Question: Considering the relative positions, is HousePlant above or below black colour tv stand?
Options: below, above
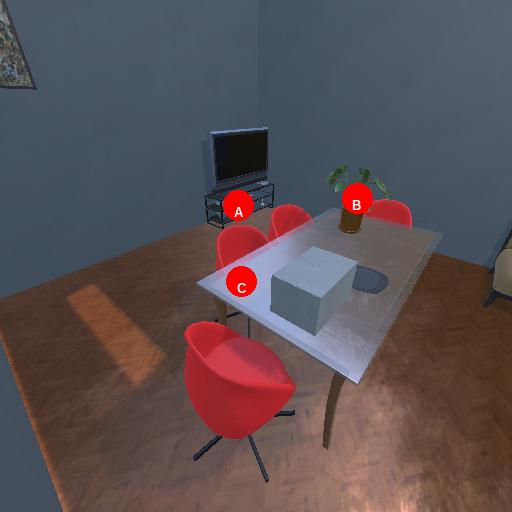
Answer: below